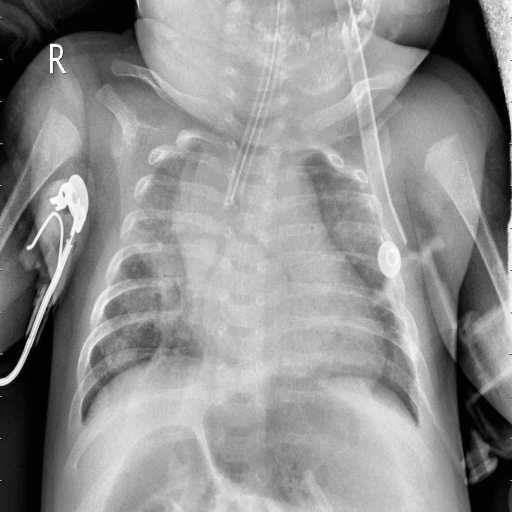
Finding: PNEUMONIA